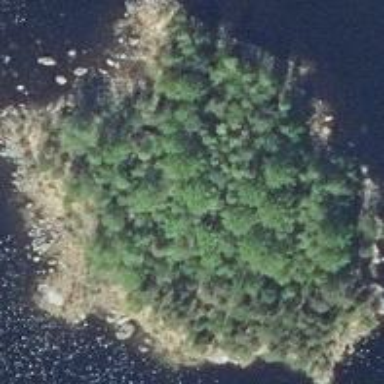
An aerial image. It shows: Islet.